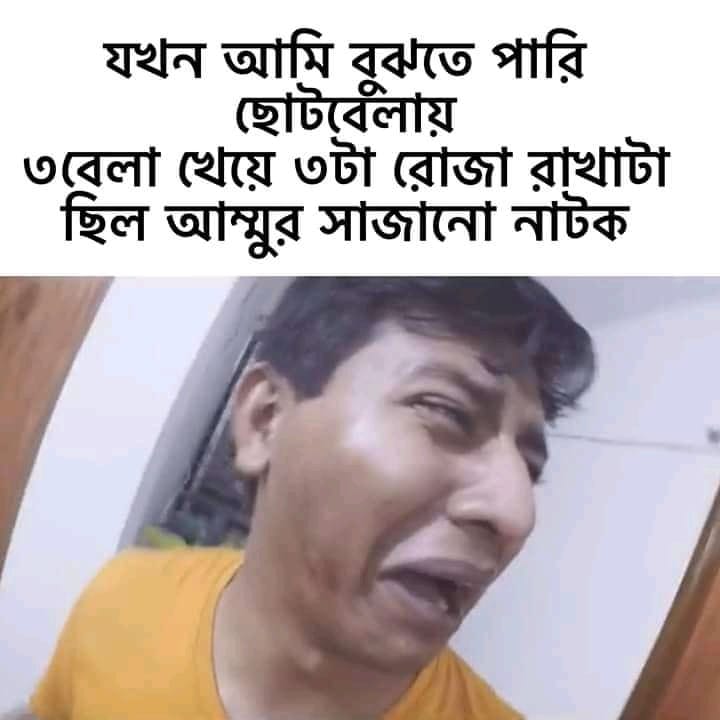
Caption: যখন আমি বুঝতে পারি ছোটবেলায় ৩ বেলা খেয়ে ৩ টা রোজা রাখাটা ছিল আম্মুর সাজানো নাটক
Label: non-hate